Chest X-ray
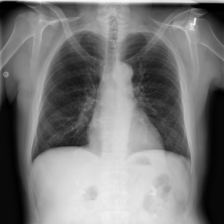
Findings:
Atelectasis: negative
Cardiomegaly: negative
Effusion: negative
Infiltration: negative
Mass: negative
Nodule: negative
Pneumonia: negative
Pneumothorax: negative
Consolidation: negative
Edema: negative
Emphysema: negative
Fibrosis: negative
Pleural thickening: negative
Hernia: negative